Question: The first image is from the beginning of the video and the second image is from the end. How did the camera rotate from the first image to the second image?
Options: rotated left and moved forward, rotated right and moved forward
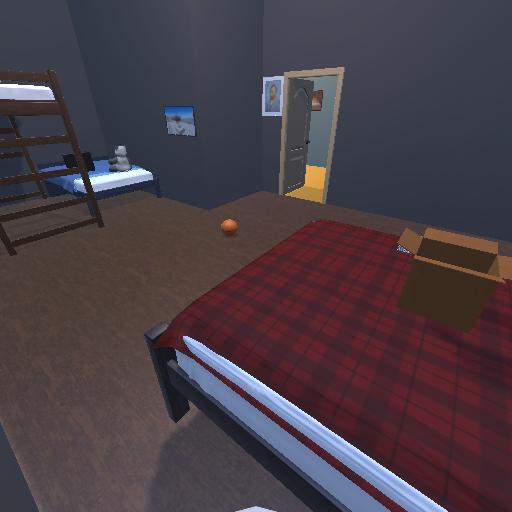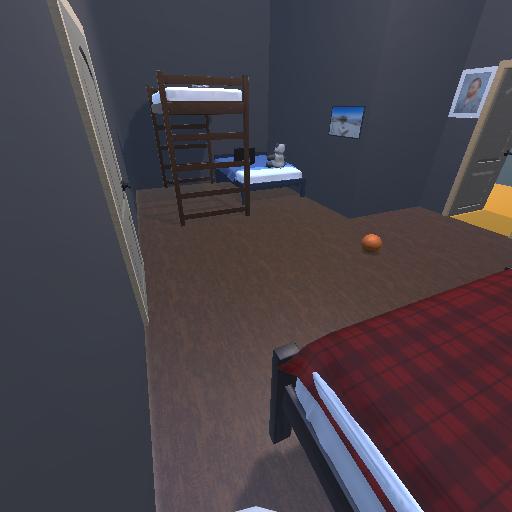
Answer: rotated left and moved forward